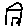
Label: house